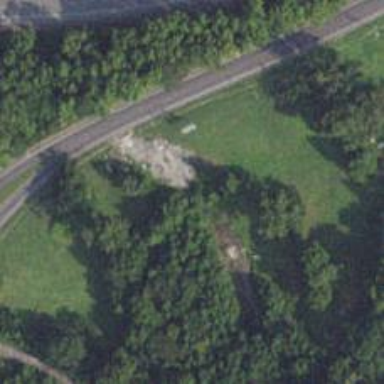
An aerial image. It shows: Abandoned road.